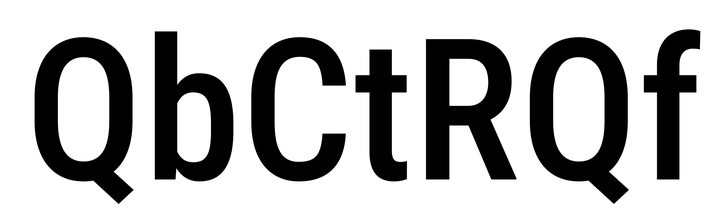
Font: Roboto_Condensed_Medium